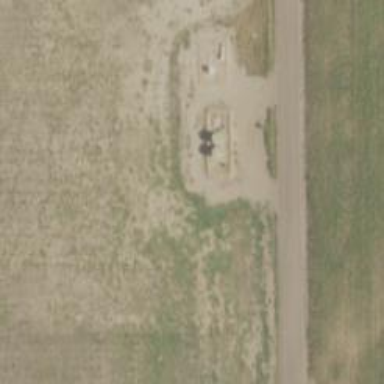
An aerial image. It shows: Storage tank with man-made structure.